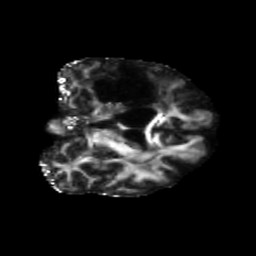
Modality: FA
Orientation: coronal
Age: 66
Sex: female
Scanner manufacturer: siemens
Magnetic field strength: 3 T
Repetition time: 5.47 s
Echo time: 0.0854 s